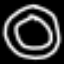
Label: donut